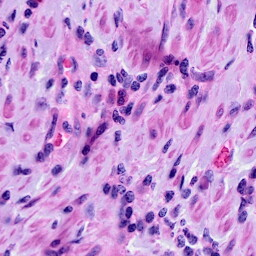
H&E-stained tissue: Cervix